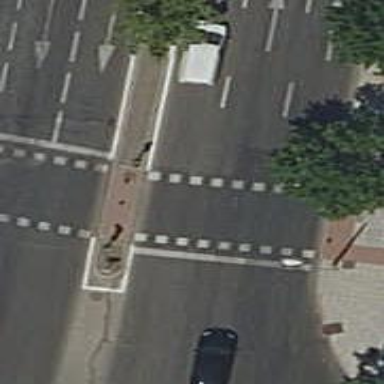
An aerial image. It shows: Crossing with traffic signals.